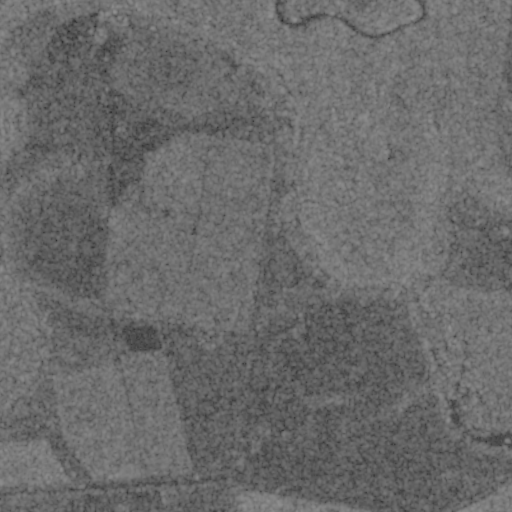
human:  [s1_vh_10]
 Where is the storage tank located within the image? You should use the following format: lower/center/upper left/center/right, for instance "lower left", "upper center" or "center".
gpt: The storage tank is located in the upper left of the image.
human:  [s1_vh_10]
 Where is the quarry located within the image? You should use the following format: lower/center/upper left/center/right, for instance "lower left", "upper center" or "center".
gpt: There is no quarry in the image.

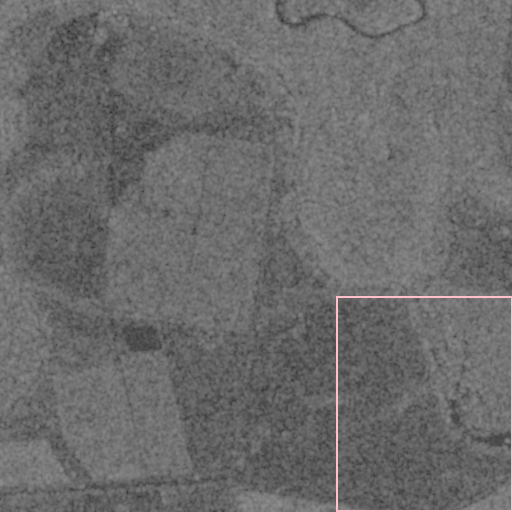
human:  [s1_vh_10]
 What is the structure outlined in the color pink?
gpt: The structure outlined in pink is a crop field.
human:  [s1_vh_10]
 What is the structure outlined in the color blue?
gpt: There is no blue outline.